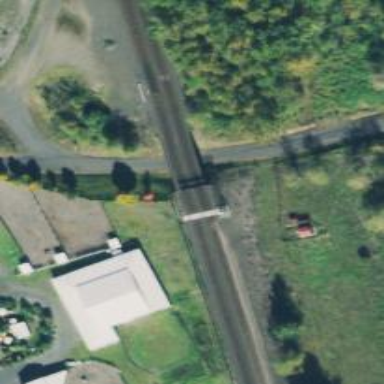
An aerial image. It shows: Railway signal.